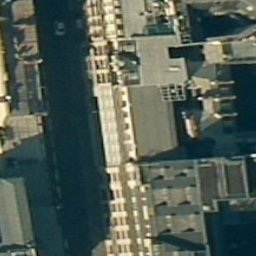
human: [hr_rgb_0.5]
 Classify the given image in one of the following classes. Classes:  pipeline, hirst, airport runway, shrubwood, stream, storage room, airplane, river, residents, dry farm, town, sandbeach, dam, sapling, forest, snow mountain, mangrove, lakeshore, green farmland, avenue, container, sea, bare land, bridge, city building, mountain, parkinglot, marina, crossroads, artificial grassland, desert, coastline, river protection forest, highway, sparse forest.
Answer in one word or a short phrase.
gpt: city building